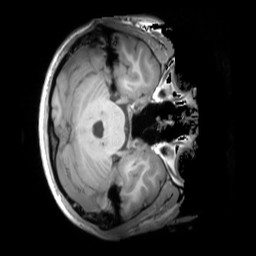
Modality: T1w
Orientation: axial
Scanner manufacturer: siemens
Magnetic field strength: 3 T
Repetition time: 1.9 s
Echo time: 0.00267 s